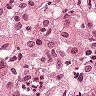
Metastatic tissue present: yes